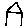
Label: house